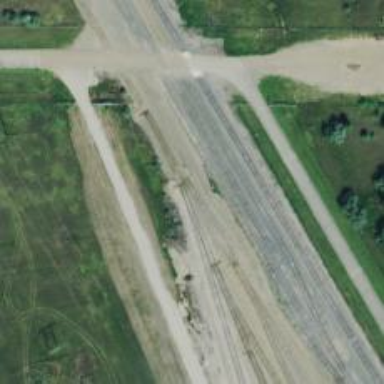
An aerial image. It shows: Railway spur service.